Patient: sex F, age 75
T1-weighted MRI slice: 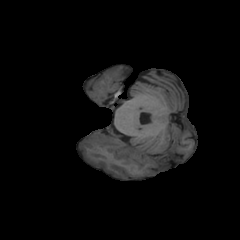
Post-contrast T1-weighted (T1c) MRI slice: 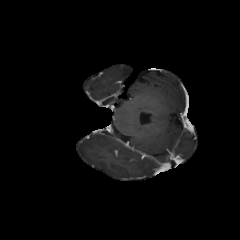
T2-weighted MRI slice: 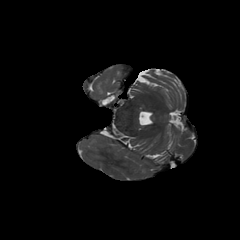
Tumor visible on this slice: yes
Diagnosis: Glioblastoma, IDH-wildtype
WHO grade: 4